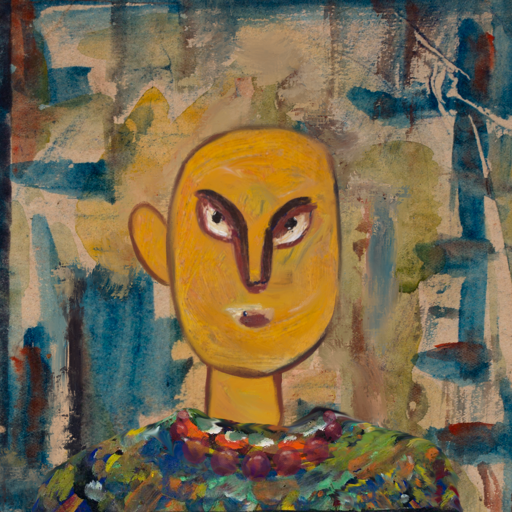
Background: Orphan, Head And Neck Front: After_Raid, Face Front: After_Raid, Bust: An_Impression, Hair Front: Blank, Head Accessory: Blank, Second Necklace: Blank, Necklace: Irani_2, Baby: Blank